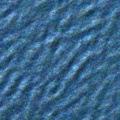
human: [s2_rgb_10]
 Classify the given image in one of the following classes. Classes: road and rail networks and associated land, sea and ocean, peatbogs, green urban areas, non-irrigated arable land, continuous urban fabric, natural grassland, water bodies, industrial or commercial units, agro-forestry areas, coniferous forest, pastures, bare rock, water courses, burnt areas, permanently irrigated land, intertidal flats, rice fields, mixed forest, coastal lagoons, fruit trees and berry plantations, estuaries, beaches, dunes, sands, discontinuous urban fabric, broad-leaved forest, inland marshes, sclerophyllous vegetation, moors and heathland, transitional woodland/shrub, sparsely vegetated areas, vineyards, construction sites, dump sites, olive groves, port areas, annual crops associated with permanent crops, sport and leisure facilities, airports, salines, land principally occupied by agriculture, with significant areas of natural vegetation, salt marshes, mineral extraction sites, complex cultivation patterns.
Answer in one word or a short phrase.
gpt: sea and ocean